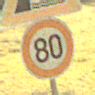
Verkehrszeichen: Geschwindigkeit80
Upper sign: Ufer
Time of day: MorningAfternoon
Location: Outdoor (Nature)
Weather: PartlyCloudy
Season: NotSpecified
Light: Natural